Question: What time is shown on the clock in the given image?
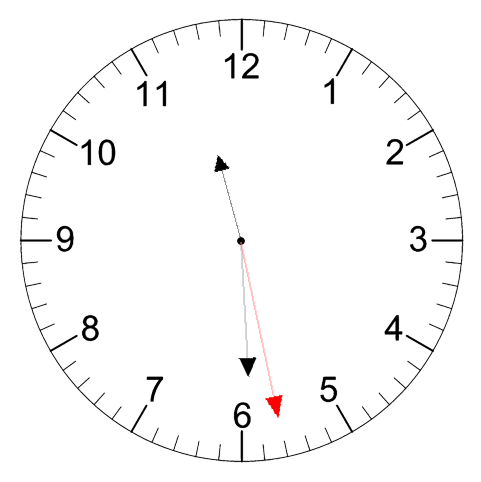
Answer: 11:29:28